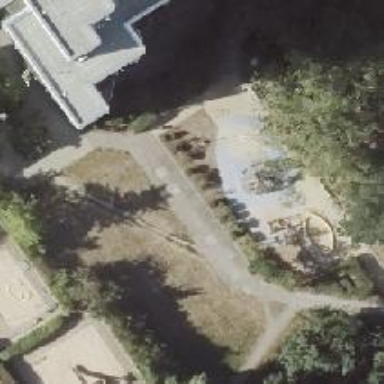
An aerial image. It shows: Playground area for leisure land.